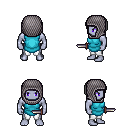
a pixel art fantasy rpg character, male body template, dark elf, purple skin, teal tunic, white pants, gray pageboy hairstyle, chain hood, dagger, four views (front, back, left, right), 2x2 character sprite sheet, small pixel art, hard edges, no anti-aliasing